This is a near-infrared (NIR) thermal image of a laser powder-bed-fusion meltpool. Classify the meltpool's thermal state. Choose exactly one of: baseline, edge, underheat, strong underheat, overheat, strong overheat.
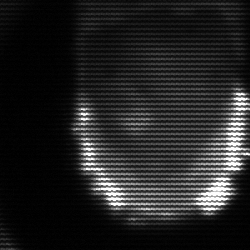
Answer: baseline